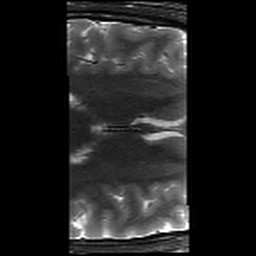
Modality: T2w
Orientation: axial
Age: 24
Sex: male
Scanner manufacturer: siemens
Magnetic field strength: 3 T
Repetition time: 8.02 s
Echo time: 0.08 s